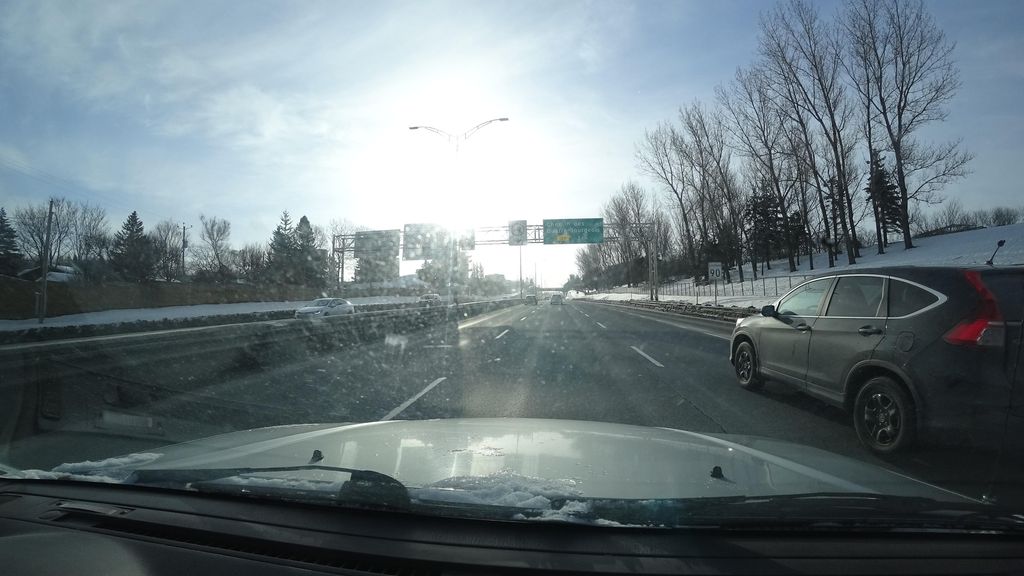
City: quebec_city